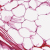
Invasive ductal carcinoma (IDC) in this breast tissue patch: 0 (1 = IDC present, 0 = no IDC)